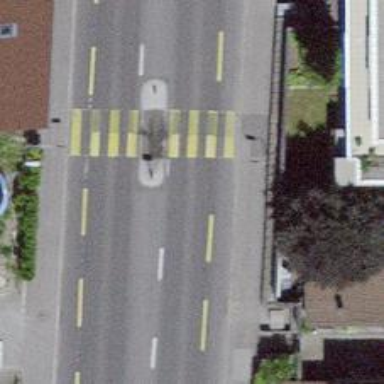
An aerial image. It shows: Uncontrolled zebra crossing with central island.